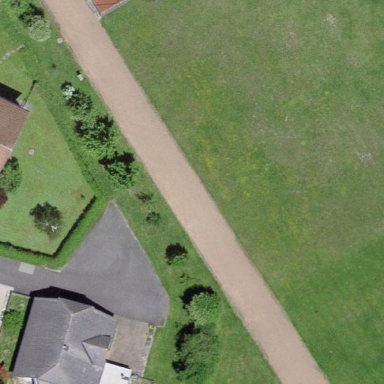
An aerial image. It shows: Pitch designated as leisure land.